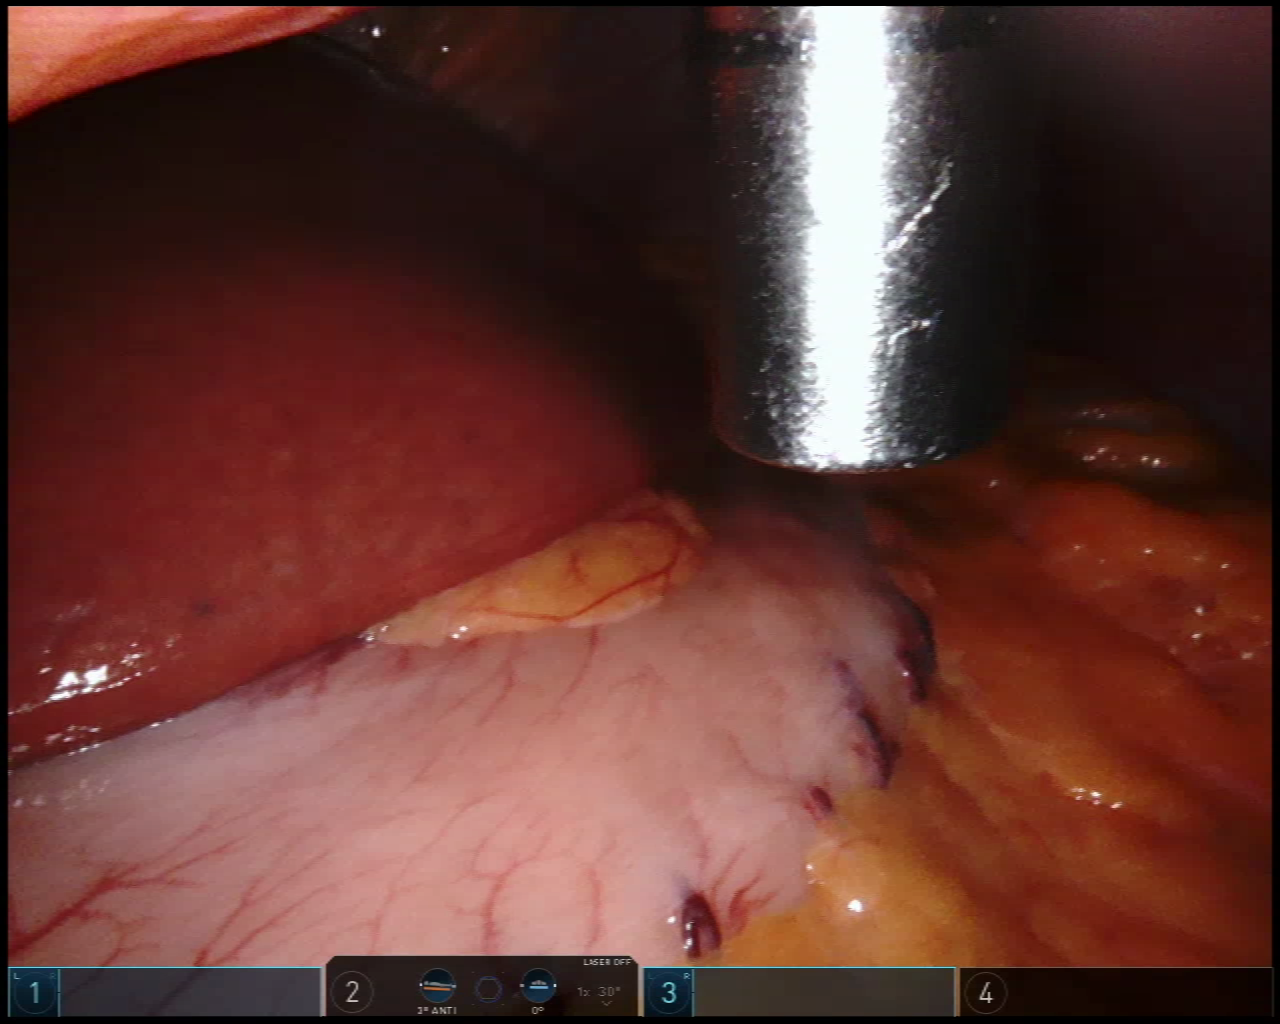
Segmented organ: liver
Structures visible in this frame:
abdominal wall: yes
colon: no
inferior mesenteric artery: no
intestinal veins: no
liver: yes
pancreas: no
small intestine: no
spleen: no
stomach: yes
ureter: no
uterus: no
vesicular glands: no